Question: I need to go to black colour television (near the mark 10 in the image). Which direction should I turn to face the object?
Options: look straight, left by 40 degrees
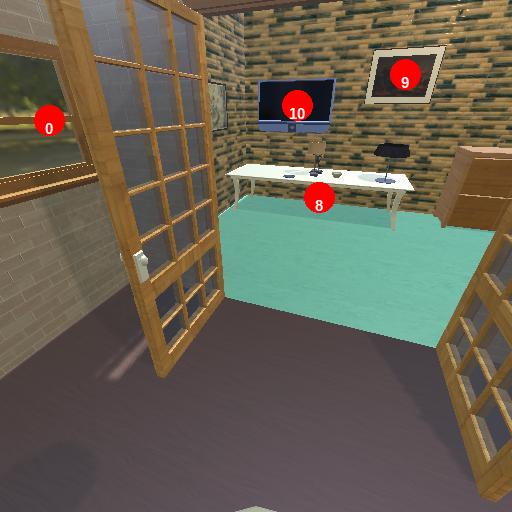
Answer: look straight